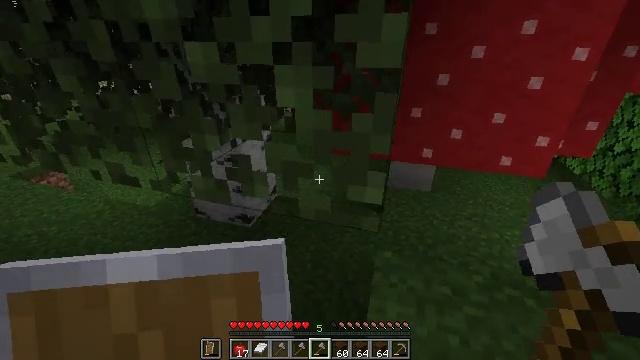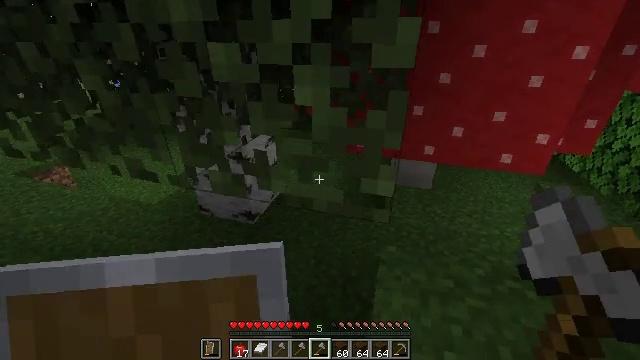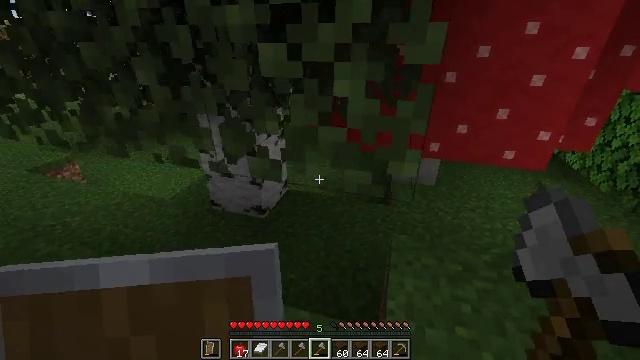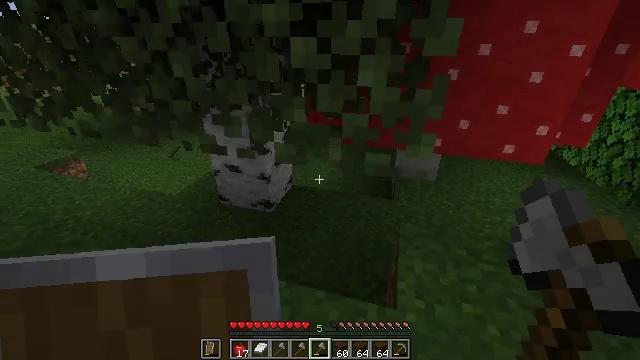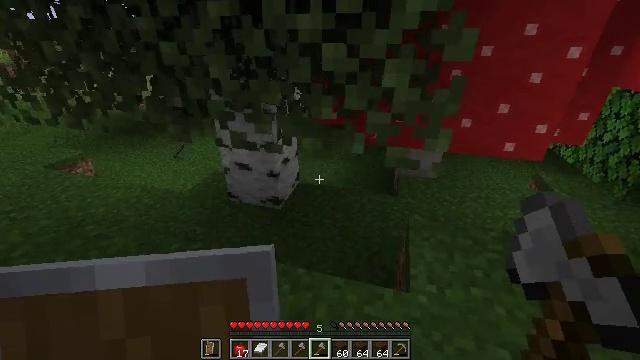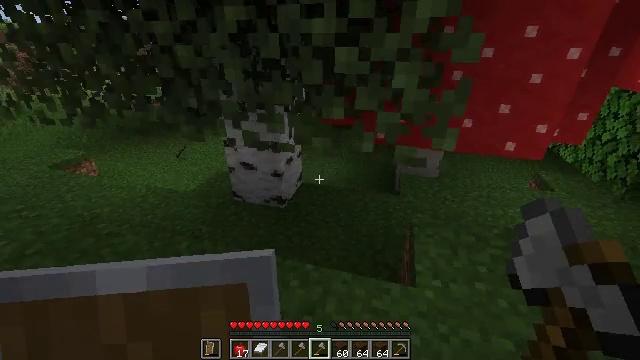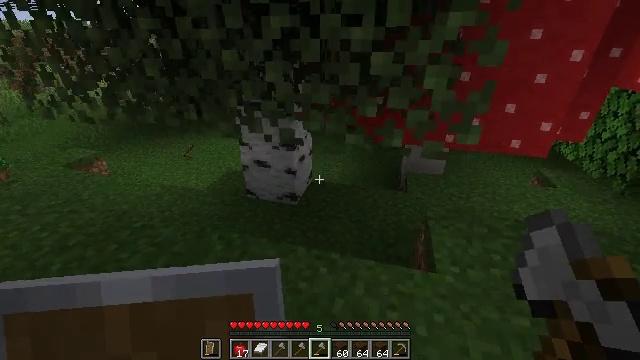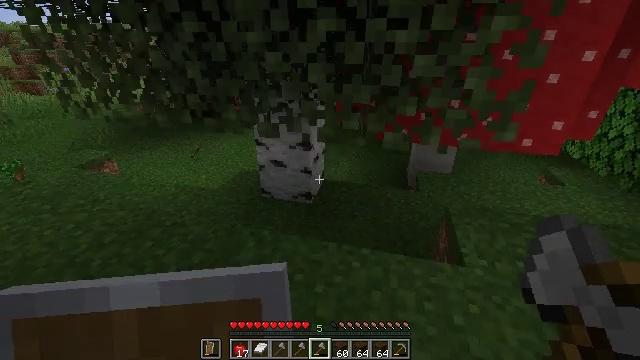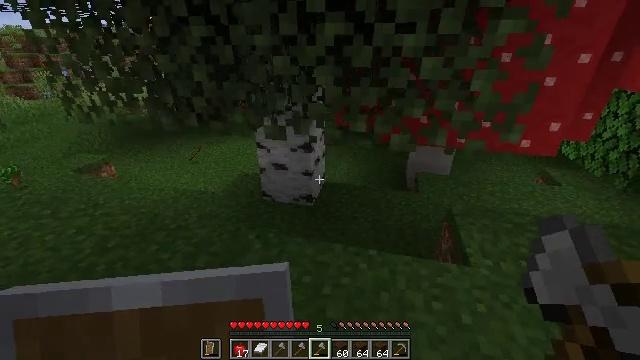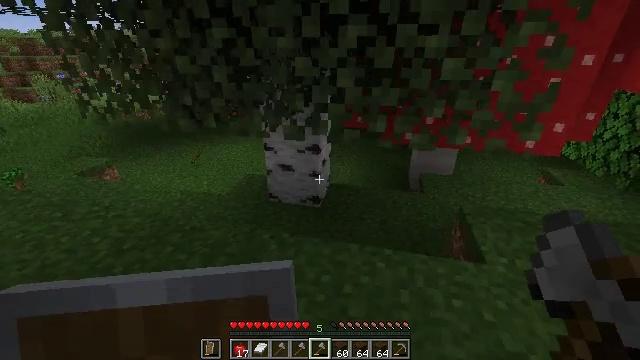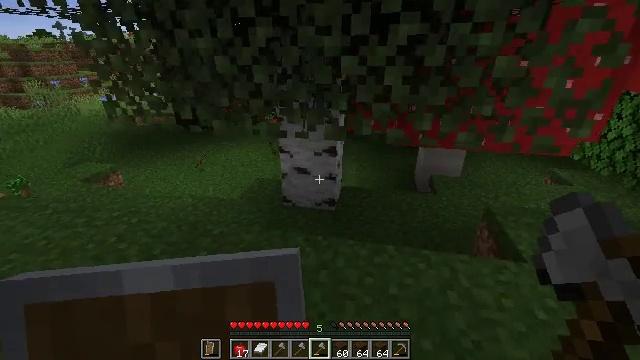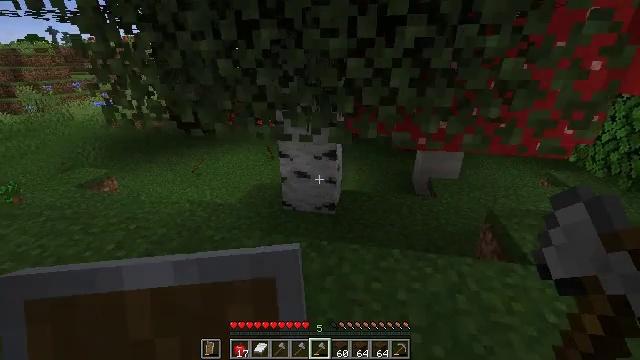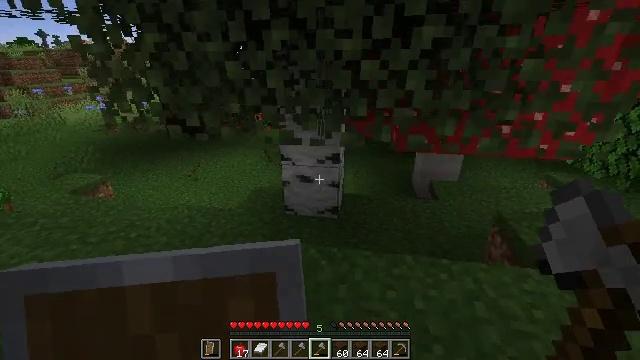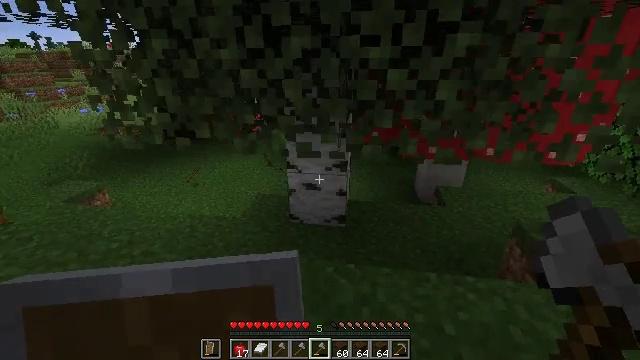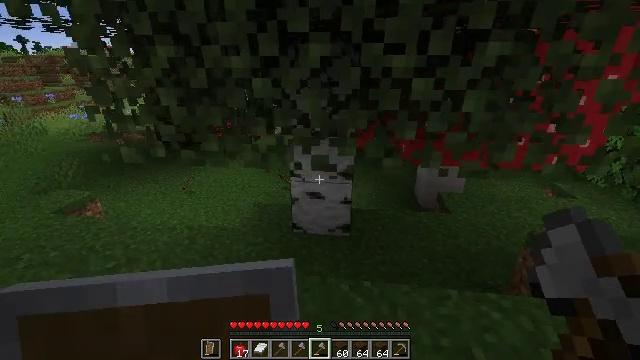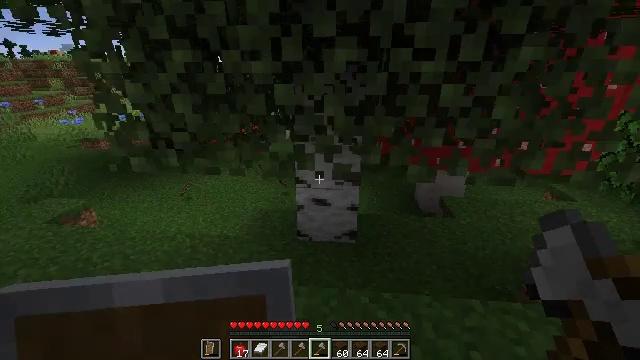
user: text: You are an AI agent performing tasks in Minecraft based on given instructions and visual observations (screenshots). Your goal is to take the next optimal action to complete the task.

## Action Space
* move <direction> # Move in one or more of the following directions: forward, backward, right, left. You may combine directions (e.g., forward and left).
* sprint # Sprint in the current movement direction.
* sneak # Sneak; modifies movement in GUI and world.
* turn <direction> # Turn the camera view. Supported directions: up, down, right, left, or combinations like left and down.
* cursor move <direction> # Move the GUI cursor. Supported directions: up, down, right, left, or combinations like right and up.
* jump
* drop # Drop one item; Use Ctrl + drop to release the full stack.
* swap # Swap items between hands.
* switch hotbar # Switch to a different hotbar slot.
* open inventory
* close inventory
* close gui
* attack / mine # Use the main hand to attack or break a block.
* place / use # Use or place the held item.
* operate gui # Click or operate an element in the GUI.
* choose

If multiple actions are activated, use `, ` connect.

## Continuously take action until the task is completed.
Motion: motion action
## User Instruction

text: Gather birch leaves using hands or shears.
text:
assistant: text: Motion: move back and move left
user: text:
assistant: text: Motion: move back and move left
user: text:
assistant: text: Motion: move back and move left
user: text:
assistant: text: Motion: move back and move left
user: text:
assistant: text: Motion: move back and move left
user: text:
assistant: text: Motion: move left
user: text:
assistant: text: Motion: move left
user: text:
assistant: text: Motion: move left
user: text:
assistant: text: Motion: move left
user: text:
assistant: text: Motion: move forward and move left, turn right
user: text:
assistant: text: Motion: move forward and move left, turn right
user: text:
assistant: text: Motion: move forward and move left, turn right
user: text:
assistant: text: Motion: move forward and move left
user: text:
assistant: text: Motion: move left, turn right
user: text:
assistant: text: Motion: turn right
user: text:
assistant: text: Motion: turn right
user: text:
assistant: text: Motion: turn right and up
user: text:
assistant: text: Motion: turn right and up
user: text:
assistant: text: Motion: turn right and up
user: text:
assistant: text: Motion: no_op
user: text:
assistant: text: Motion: no_op
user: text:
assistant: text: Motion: no_op
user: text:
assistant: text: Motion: no_op
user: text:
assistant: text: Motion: turn right
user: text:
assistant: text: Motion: no_op
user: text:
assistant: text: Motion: no_op
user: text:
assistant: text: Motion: move forward
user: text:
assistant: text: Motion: move forward, turn left
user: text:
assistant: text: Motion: move forward, turn left, attack / mine
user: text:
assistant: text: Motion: move forward, turn left, attack / mine